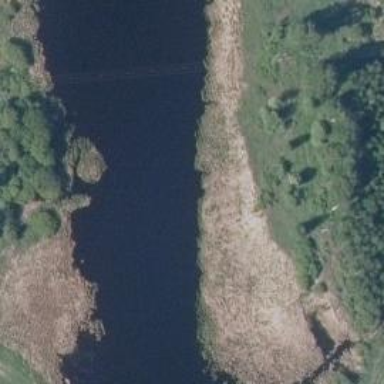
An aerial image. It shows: Beautiful river scene.